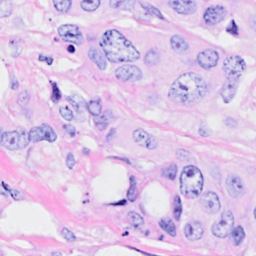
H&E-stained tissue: Breast